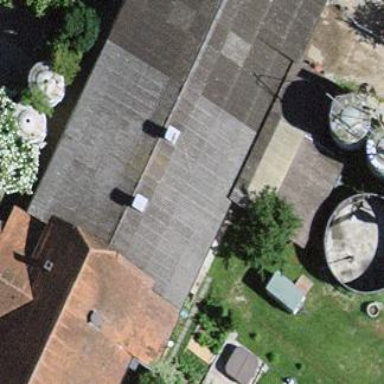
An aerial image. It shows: Farm building.